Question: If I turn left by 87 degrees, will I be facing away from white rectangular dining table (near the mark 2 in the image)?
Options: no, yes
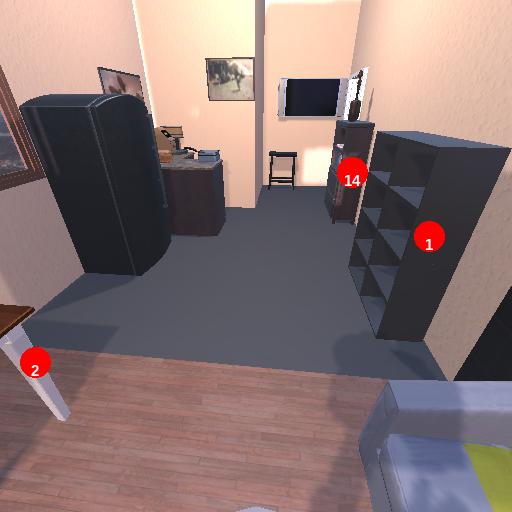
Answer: no